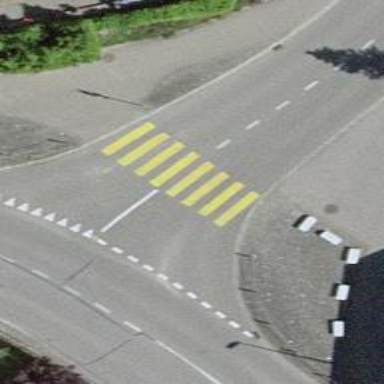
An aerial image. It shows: Marked road crossing.